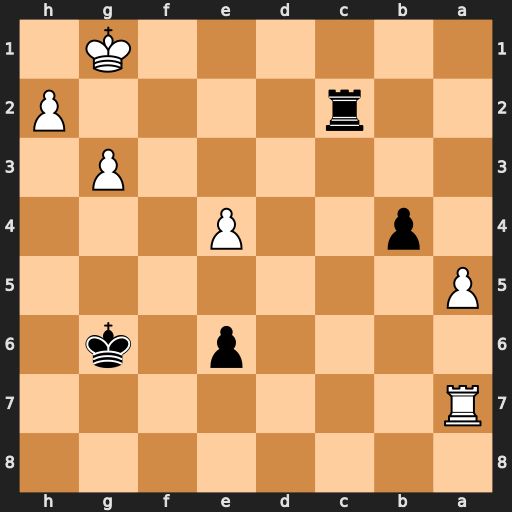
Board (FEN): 8/R7/4p1k1/P7/1p2P3/6P1/2r4P/6K1
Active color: b
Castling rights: -
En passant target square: -
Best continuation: b3 Rb7 b2 a6 Rc1+